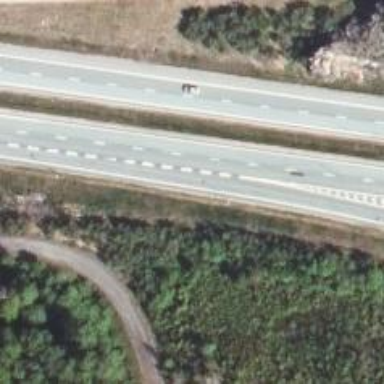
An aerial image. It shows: Asphalt motorway.